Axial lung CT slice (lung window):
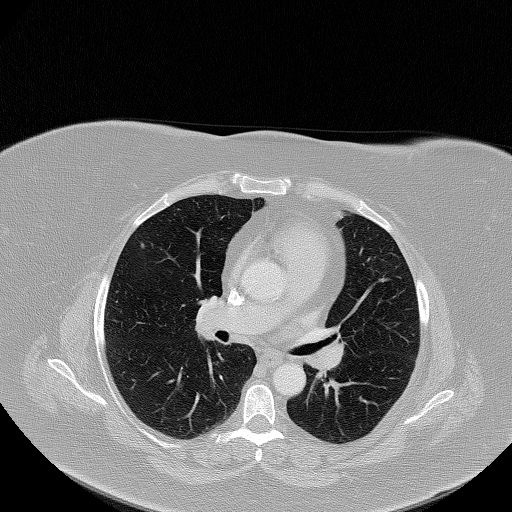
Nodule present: no